Question: Actually,I'm getting a 'list of top 5 countires based on count' like this :
'''
select top 5 COUNT(distinct FROM_EMAILID) as Count,
FROM_COUNTRY from SURVEY_VISITORS
where TEMPLATE_ID=79 and FROM_COUNTRY<>'undefined'
group by FROM_COUNTRY order by COUNT desc
'''
Now,I need to convert into Linq,but unable to do it.
I have tried using subqueries like this for getting top 1 country.but for top 5 countries,I was bit confused :
'''
var innerQuery = (from t in VDC.SURVEY_VISITORS
group t by new
{
t.FROM_COUNTRY
} into g
orderby
g.Count() descending
select new
{
VisitorCount = (Int64?)g.Count(),
Country = g.Key.FROM_COUNTRY
}).FirstOrDefault();
var result = (from xx in VDC.SURVEY_VISITORS
where ((innerQuery.Country.Contains(xx.FROM_COUNTRY))
&& xx.TEMPLATE_ID == 79)
select new
{
xx.FROM_COUNTRY,
xx.FROM_EMAILID
}).Distinct().ToList();
'''
My result should be :

Any help would be greatly appreciated.
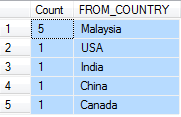
Answer: This works Perfect for me.
'''
var query = (from xx in VDC.SURVEY_VISITORS
where xx.TEMPLATE_ID == tempid
group xx by new { xx.FROM_COUNTRY } into g
select new
{
Count = g.Select(act => act.FROM_EMAILID).Distinct().Count(),
g.Key.FROM_COUNTRY
}).OrderByDescending(x => x.Count).Take(5);
'''